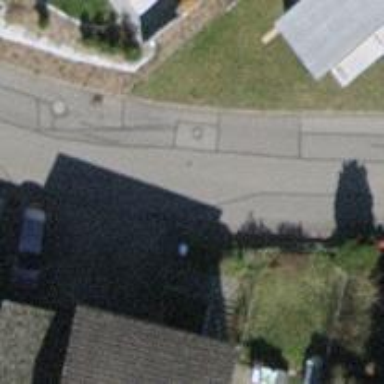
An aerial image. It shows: Residential road with asphalt surface.